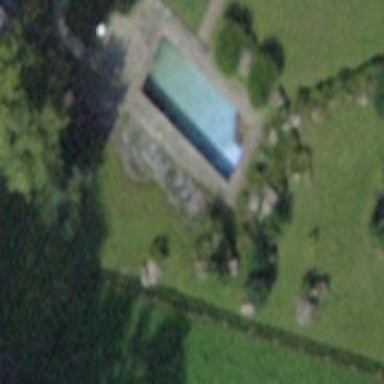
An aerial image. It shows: Swimming pool located in leisure land.